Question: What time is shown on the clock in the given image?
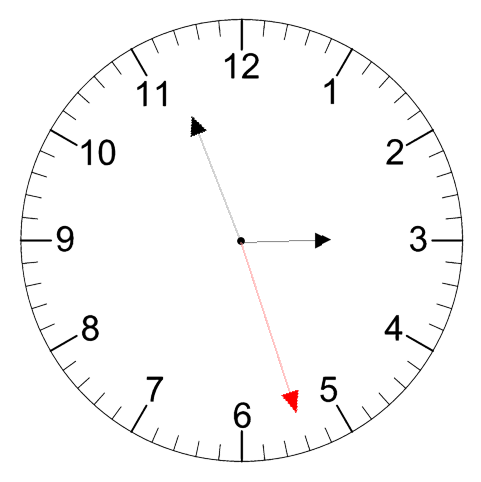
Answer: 02:56:27